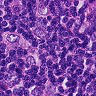
Metastatic tissue present: yes